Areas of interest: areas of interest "Library"
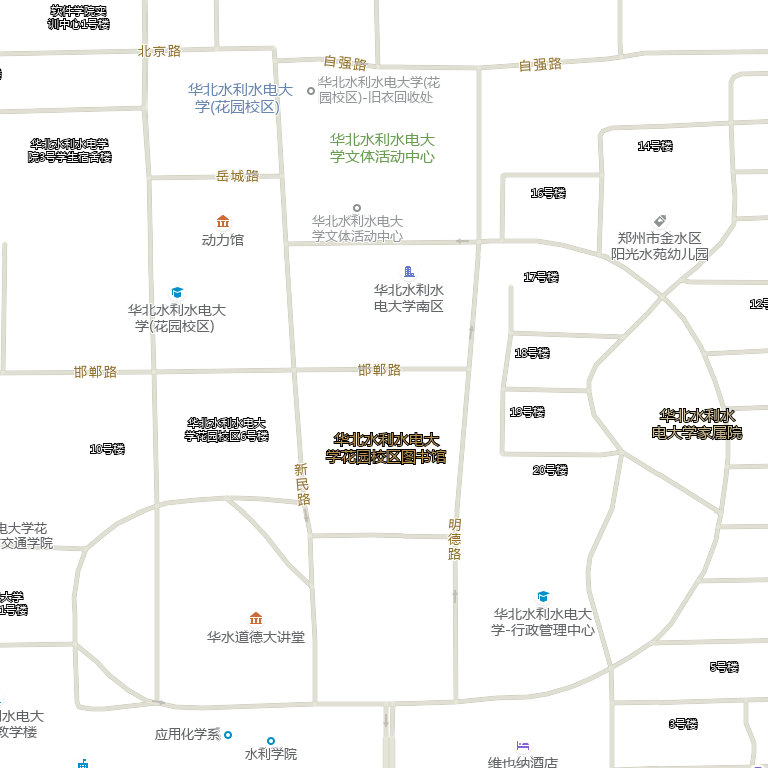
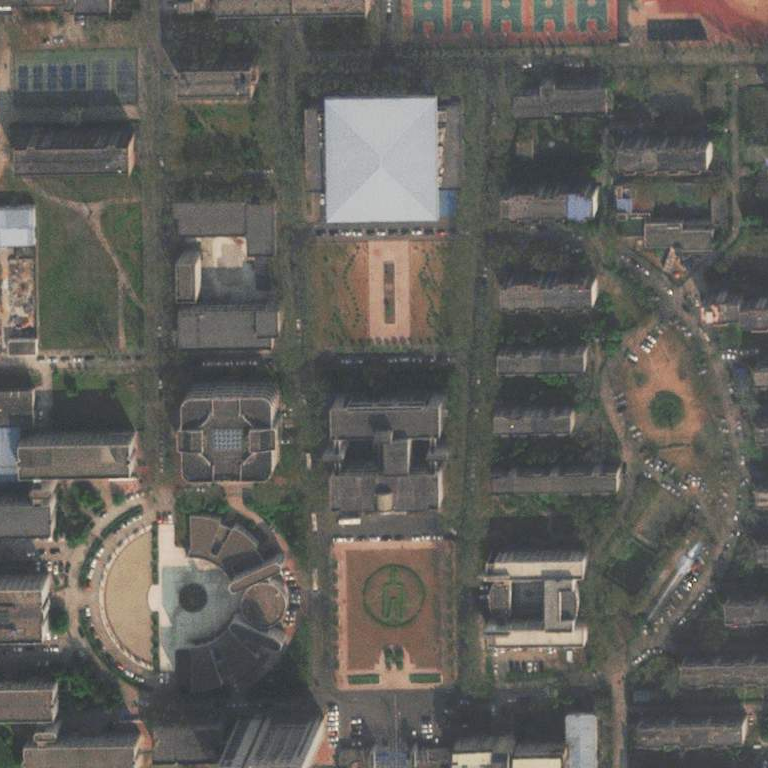